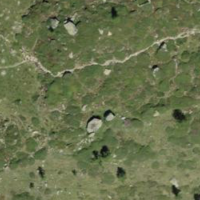
EUNIS habitat code: 23
Species observed at this site:
Vaccinium uliginosum